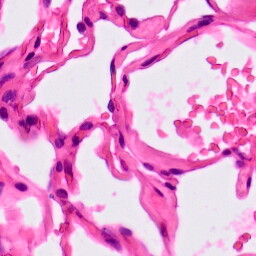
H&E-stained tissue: Lung